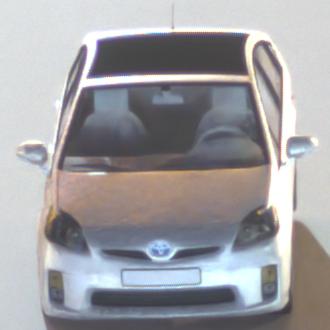
Make: Toyota
Model: Prius 1.5 Hybrid
Detailed model: Prius (HW2)
Model produced from: 2006/03
Model produced until: 2009/06
Doors: 5
Color: white
Road condition: dry road
Daytime: night
Contrast: high contrast